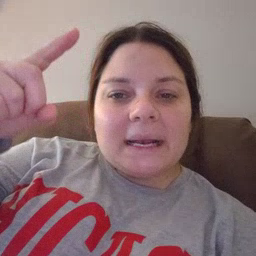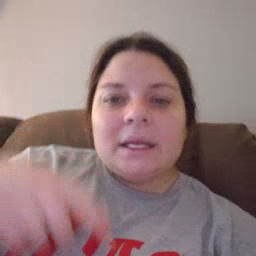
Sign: penny